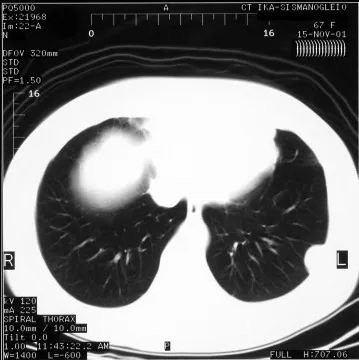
Chest computed tomography (CT).
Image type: radiology (ct)